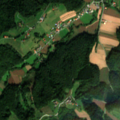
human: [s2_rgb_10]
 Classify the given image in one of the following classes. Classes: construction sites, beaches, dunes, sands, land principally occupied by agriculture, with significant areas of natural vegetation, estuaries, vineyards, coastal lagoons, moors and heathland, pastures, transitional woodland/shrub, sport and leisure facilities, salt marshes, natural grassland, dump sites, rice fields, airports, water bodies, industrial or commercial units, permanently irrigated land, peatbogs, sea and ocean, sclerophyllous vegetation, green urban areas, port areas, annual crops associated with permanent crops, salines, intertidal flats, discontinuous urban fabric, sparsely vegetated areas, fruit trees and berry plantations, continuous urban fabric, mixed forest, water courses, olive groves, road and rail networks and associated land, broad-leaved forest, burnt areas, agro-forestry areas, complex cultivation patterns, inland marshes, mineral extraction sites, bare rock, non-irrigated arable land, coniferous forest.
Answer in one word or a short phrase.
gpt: vineyards, pastures, complex cultivation patterns, land principally occupied by agriculture, with significant areas of natural vegetation, broad-leaved forest, mixed forest